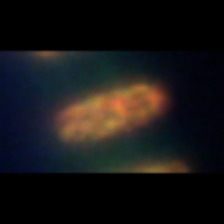
Taxon: Thalassiosira
Group: Diatoms